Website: crate-barrel
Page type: gifting
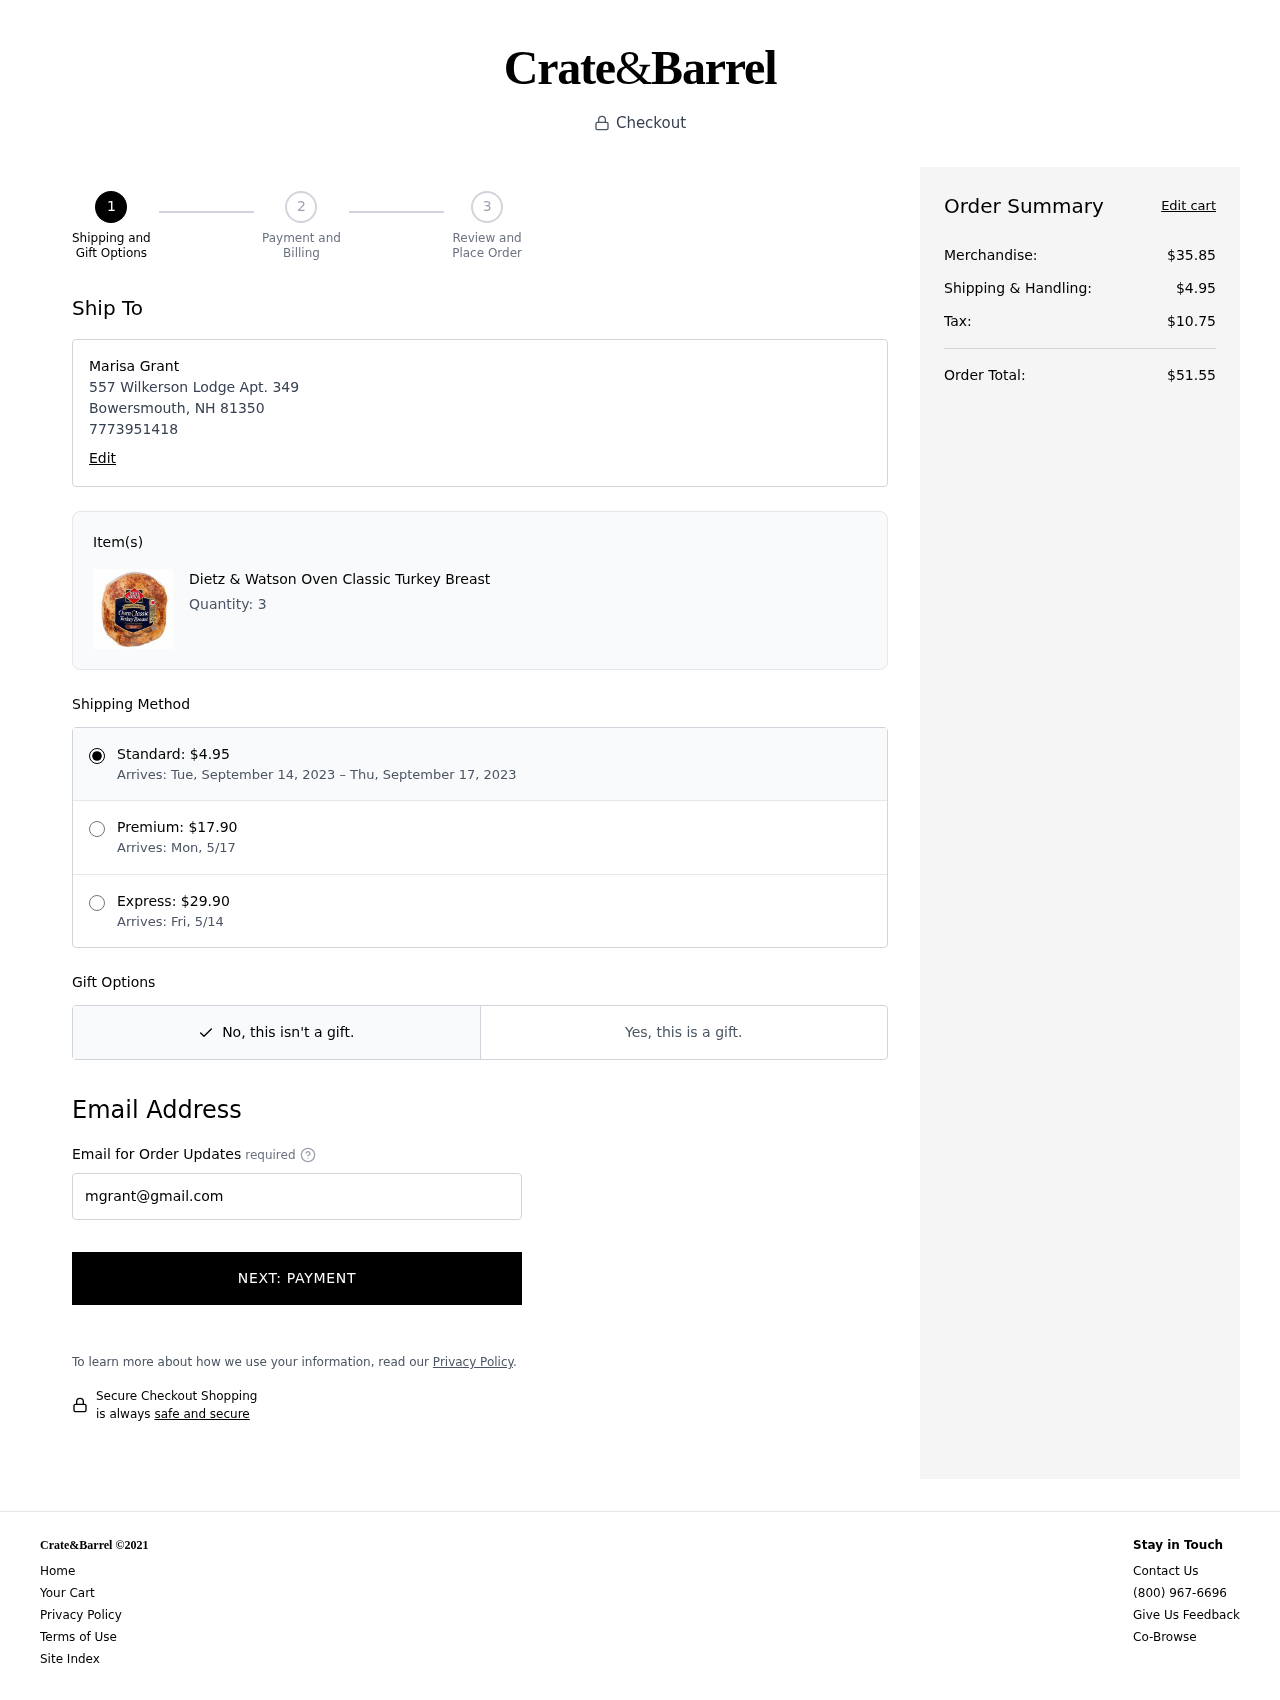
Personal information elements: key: PII_CITY
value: Bowersmouth
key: PII_FULLNAME
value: Marisa Grant
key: PII_PHONE
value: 7773951418
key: PII_POSTCODE
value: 81350
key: PII_STATE_ABBR
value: NH
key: PII_STREET
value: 557 Wilkerson Lodge Apt. 349
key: PII_EMAIL
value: mgrant@gmail.com
Product elements: key: PRODUCT1_NAME
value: Dietz & Watson Oven Classic Turkey Breast
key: PRODUCT1_QUANTITY
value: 3
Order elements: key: ORDER_SHIPPING_DATE
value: September 14, 2023
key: ORDER_DELIVERY_DATE
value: September 17, 2023
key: ORDER_SUBTOTAL
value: $35.85
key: ORDER_SHIPPING_COST
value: $4.95
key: ORDER_TAX
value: $10.75
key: ORDER_TOTAL
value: $51.55